Question: I want to set permission to a service for certain user via C# code on a Windows server as shown below:

The .NET classes like ServiceController etc. don't have any methods/properties to do this.
How can I do this?
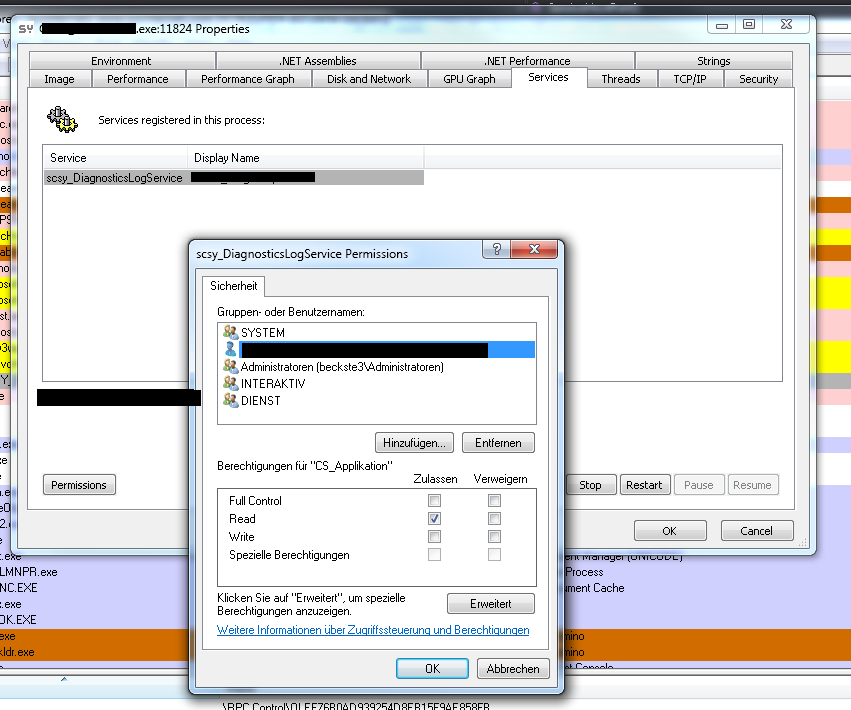
Answer: You are going to need to use PInvoke from c# to call to the Win32 libraries to be able to set permissions for a Windows service. It is a bit complicated if you have never done it before, but here is a good example of setting up a Windows service and its associated permissions:
<URL>
If you know C++, it might be a better idea to use that language, and put the Windows service code in a .dll that you call from C#. The example above will give you a good start and you should be able to customize what you need to do from there.